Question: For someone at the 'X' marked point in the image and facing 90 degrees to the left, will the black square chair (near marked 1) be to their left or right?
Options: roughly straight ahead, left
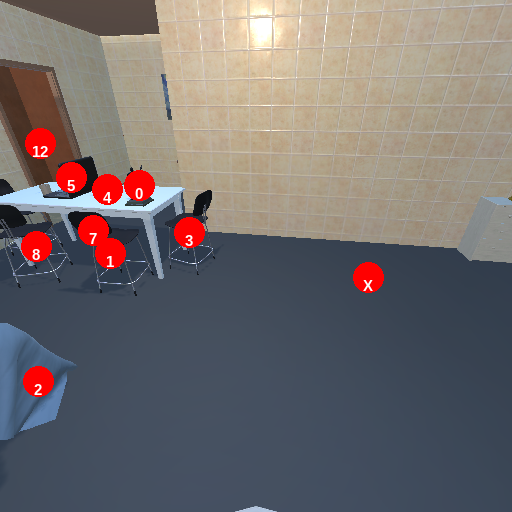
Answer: roughly straight ahead